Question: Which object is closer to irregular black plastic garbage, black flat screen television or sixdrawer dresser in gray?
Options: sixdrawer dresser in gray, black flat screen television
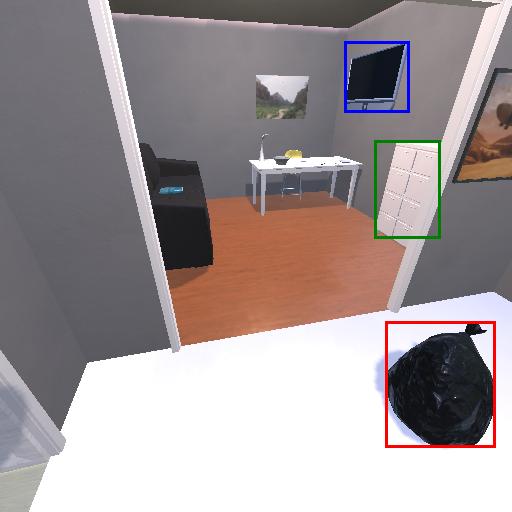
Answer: sixdrawer dresser in gray